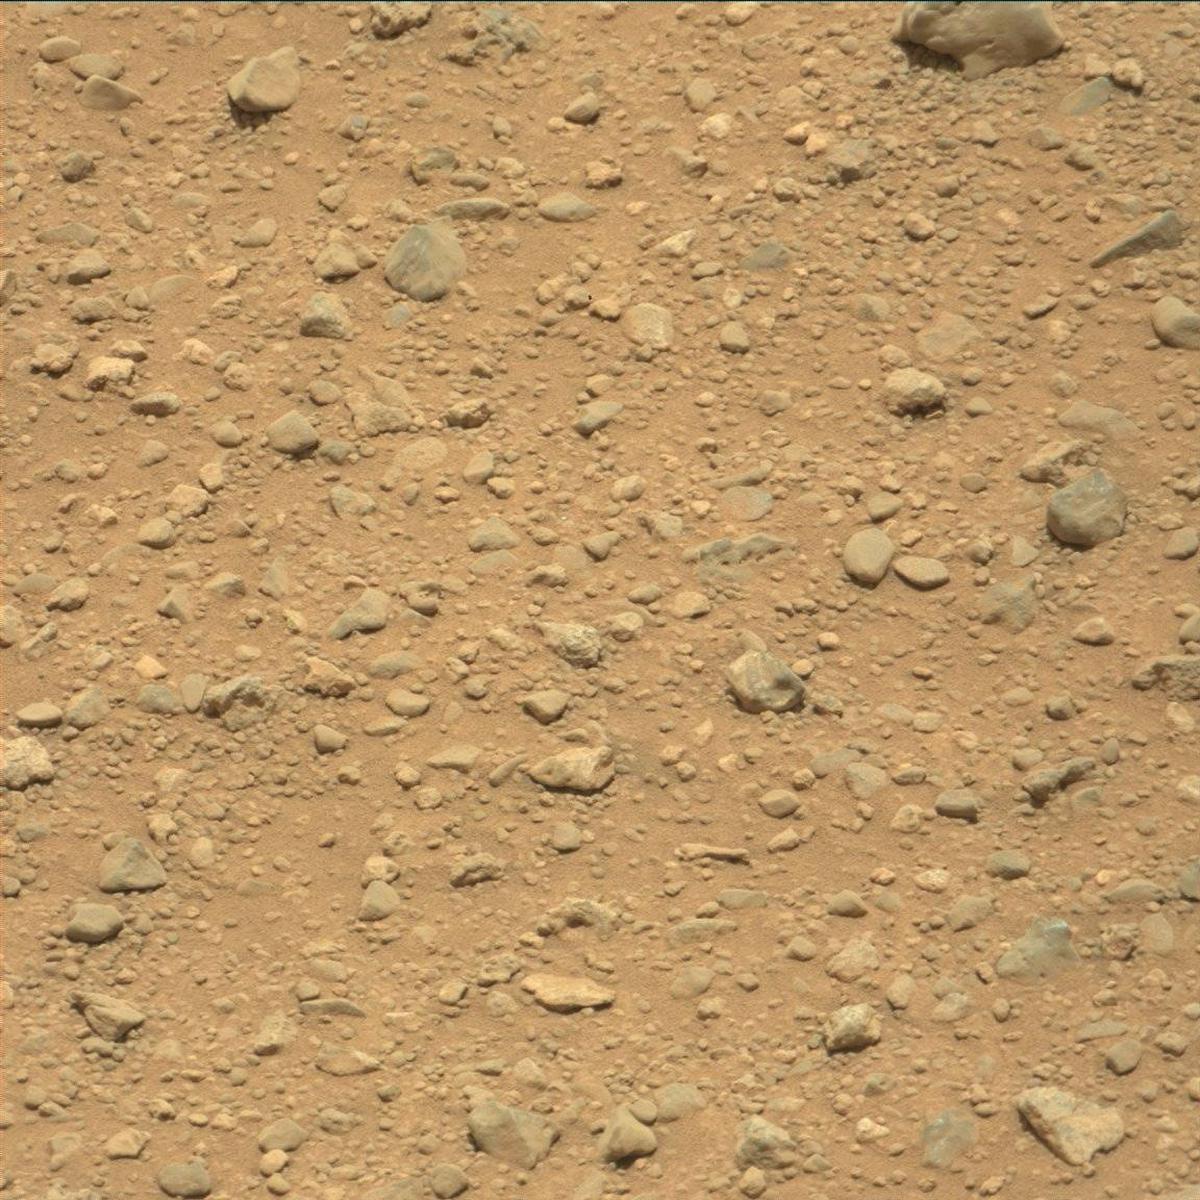
Terrain classes present: Bedrock, Rock, Sand / Soil